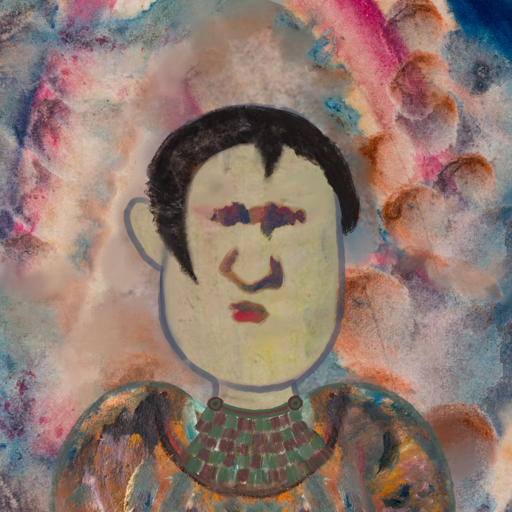
Background: Rupkatha, Head And Neck Front: Hill_Girl, Face Front: In_The_Sun, Bust: Boggyland, Hair Front: Roy_Bahadur, Head Accessory: Blank, Second Necklace: After_Raid, Necklace: Blank, Baby: Blank